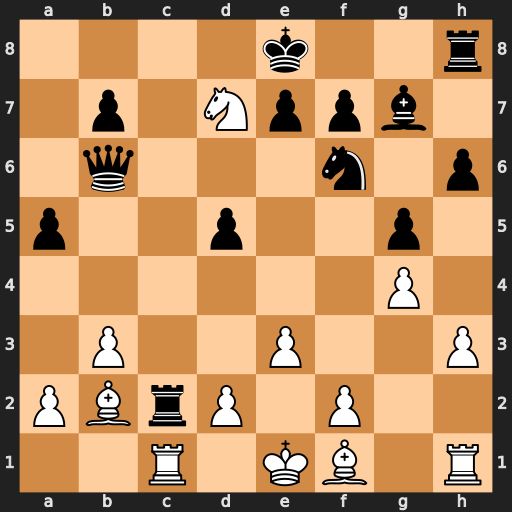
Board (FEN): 4k2r/1p1Nppb1/1q3n1p/p2p2p1/6P1/1P2P2P/PBrP1P2/2R1KB1R
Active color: w
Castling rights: Kk
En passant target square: -
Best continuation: Nxb6 Rxc1+ Bxc1